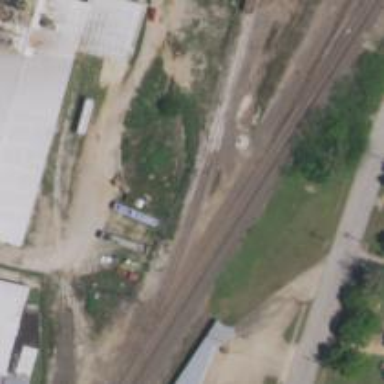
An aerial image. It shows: Railway track.